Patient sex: F
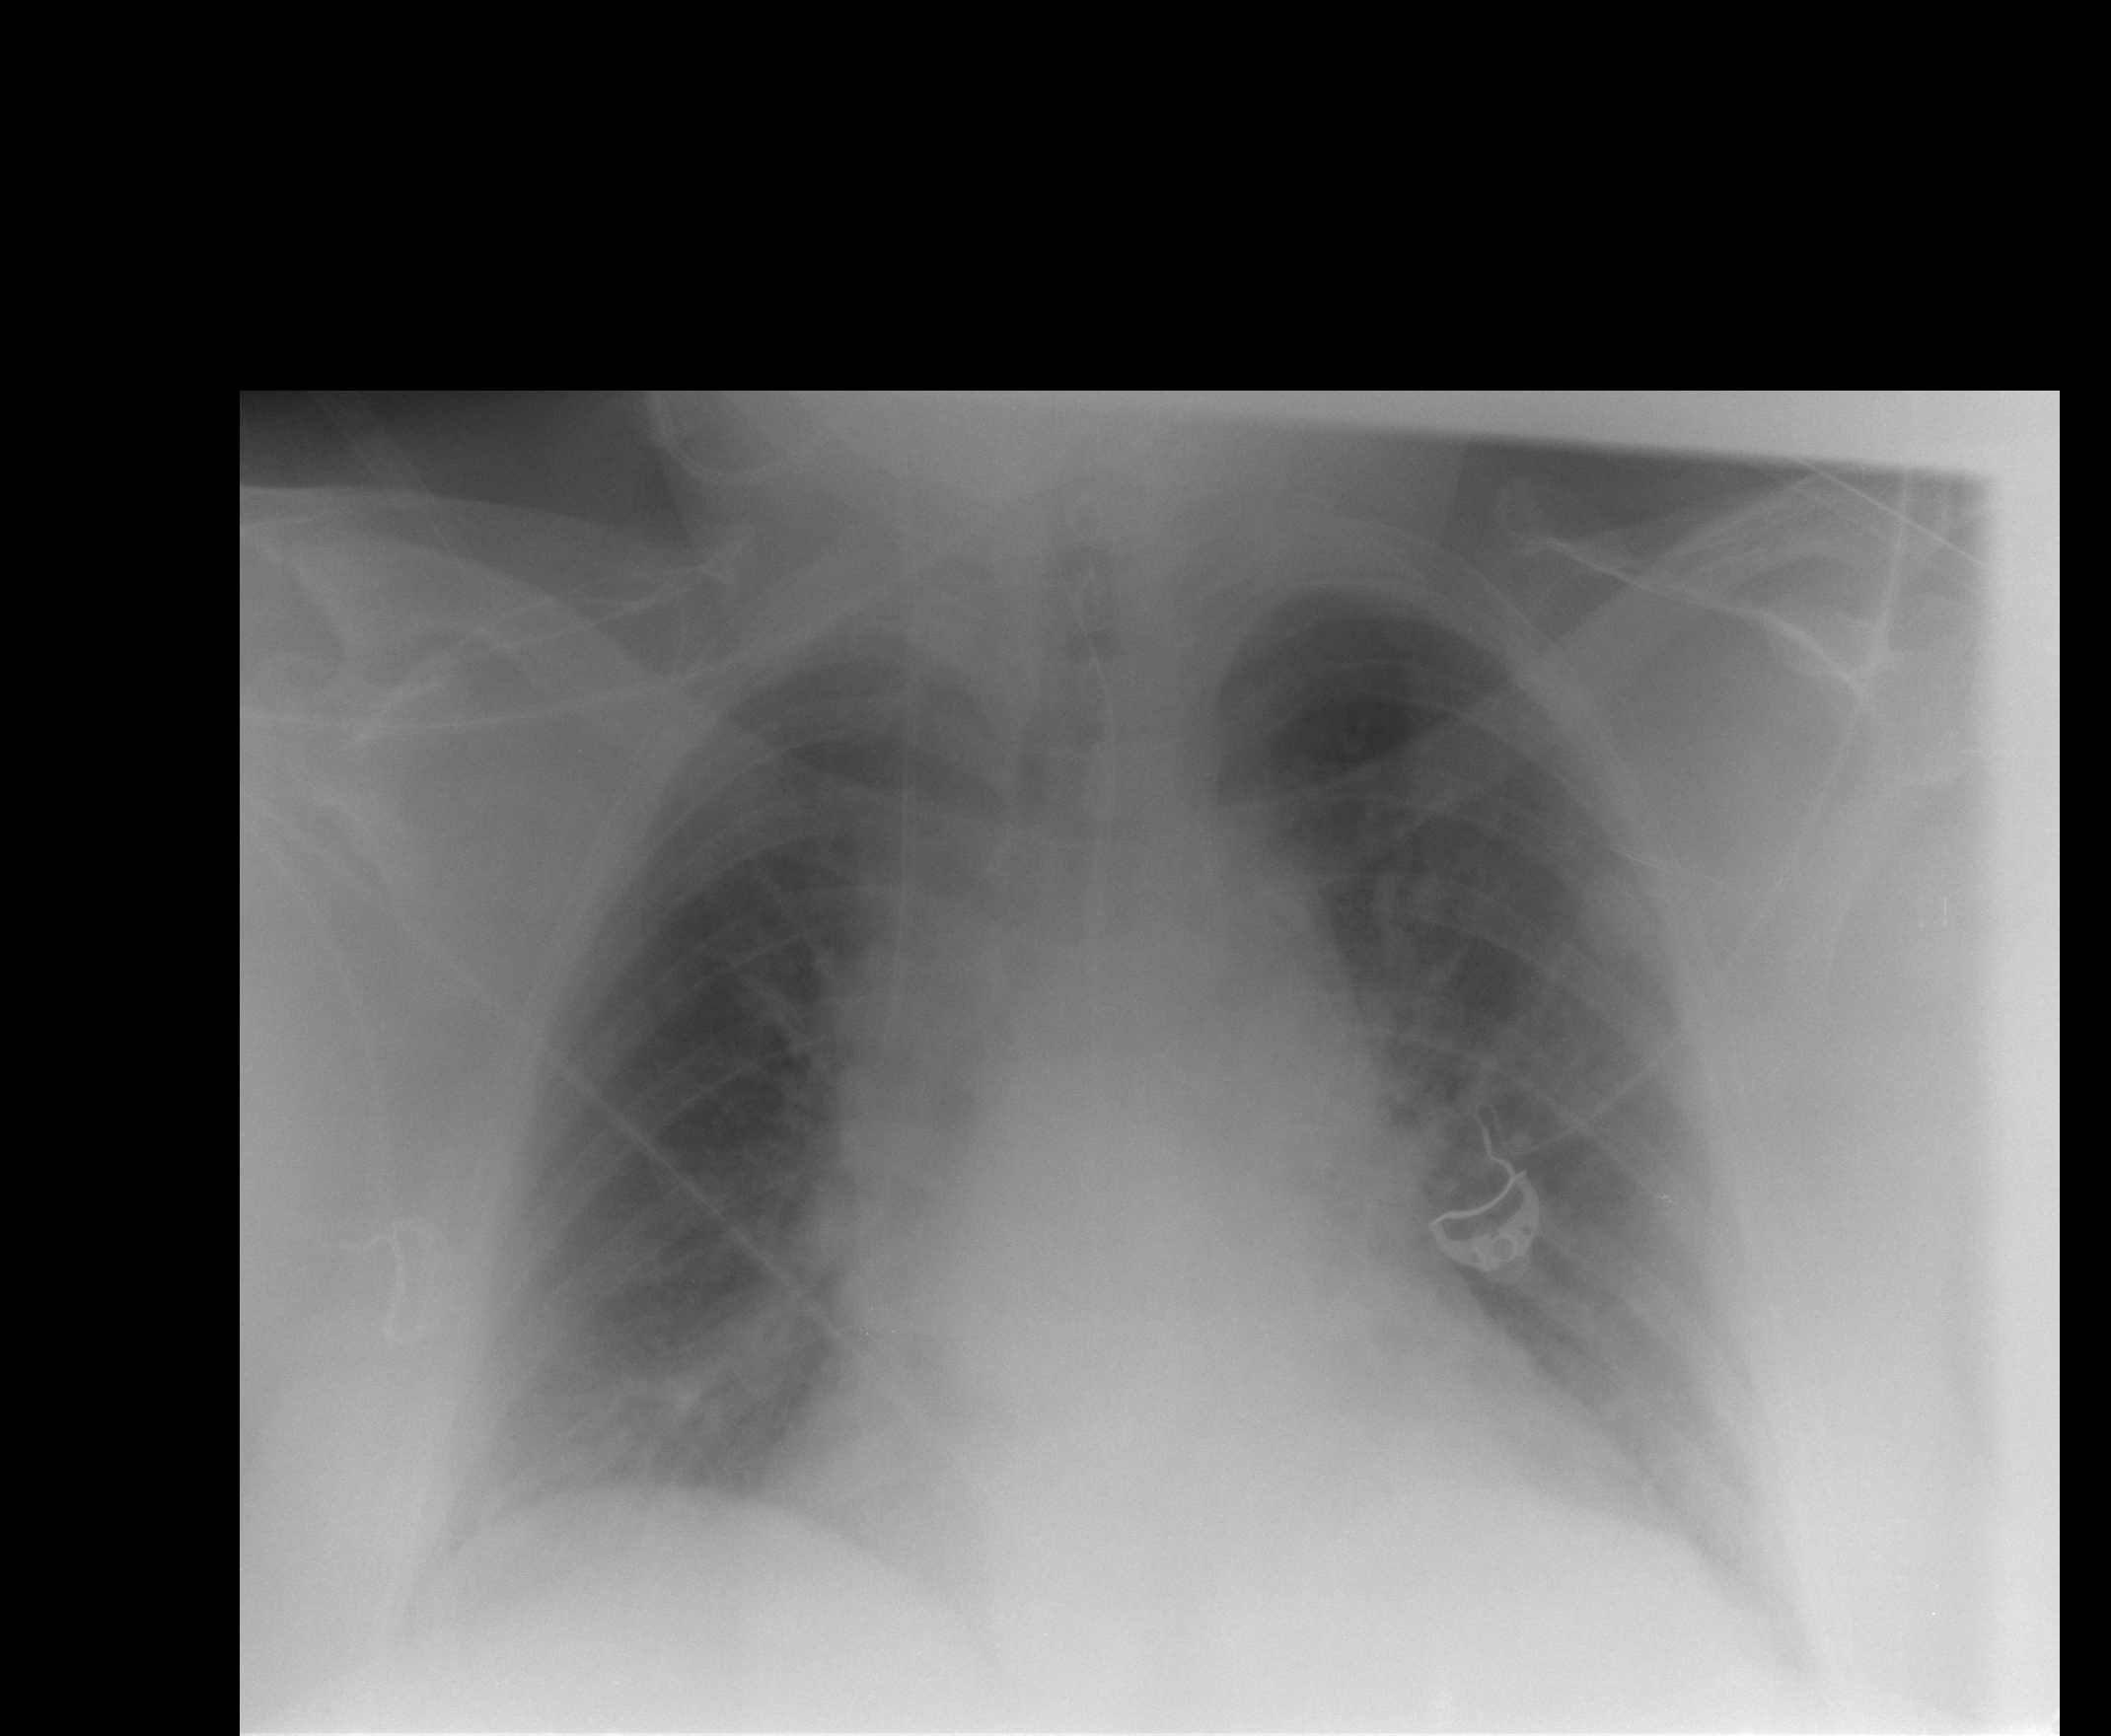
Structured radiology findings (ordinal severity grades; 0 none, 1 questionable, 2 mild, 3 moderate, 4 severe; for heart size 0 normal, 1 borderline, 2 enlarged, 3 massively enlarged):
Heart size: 2
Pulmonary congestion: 2
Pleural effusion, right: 1
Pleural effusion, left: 1
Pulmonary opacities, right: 0
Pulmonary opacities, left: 0
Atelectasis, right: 2
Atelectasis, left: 2